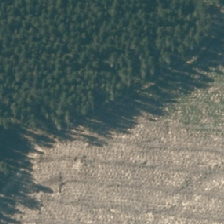
Land cover: harvested_forest